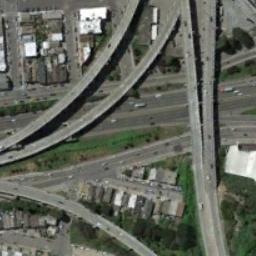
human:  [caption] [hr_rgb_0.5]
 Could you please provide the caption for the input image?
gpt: There are many trees and buildings beside the overpass .

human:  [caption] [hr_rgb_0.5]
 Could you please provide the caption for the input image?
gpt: The directional overpass is over the roads in the city .

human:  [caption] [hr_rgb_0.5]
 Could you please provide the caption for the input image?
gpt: The overpass is on the grass next to some houses .

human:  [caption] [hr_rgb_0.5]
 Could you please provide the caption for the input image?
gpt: There is an overpass and two black cars .

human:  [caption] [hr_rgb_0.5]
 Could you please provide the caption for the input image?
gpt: There are some buildings and green trees beside the overpass .